Interaction volume radius: 5 \u00c5
Interaction volume height: 15 \u00c5
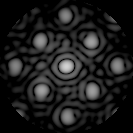
Disorder parameter: 0.1842